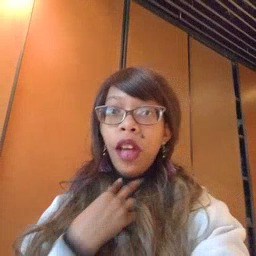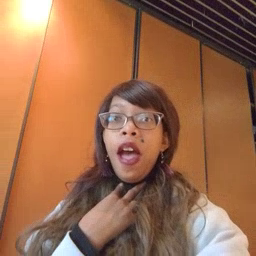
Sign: stuck